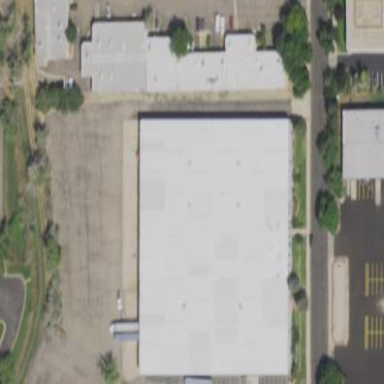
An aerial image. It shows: Warehouse.